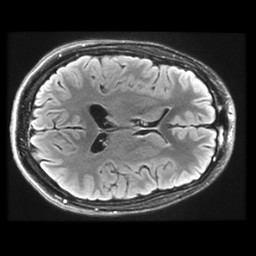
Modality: FLAIR
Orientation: axial
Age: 22
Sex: male
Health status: healthy
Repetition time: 12 s
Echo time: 0.09782 s